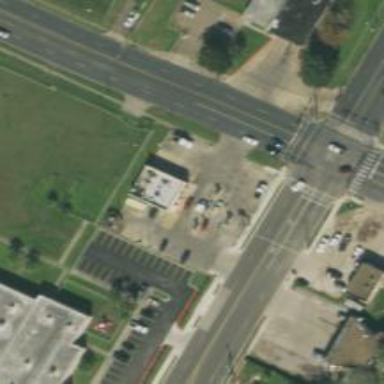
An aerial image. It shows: Convenience shop.